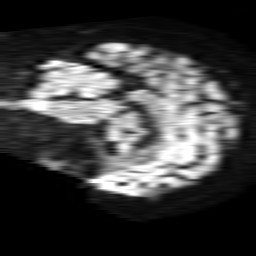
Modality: TRACE
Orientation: sagittal
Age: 39
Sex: male
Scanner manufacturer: philips
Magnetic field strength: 1.5 T
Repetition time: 4.6 s
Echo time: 0.09059 s